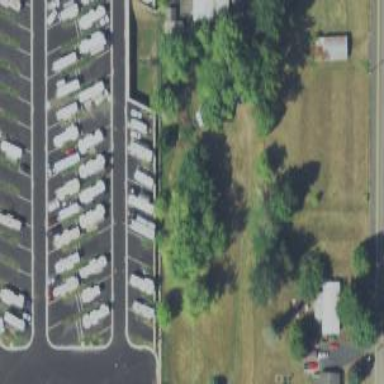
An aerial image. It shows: Caravan site for tourism.